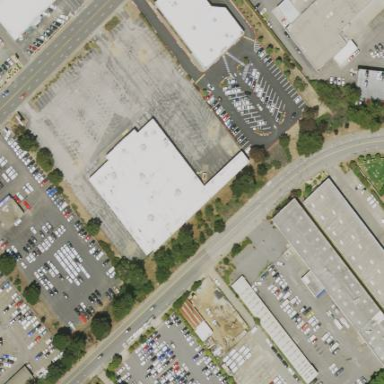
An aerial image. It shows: Retail area.